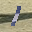
Label: 1